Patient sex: F
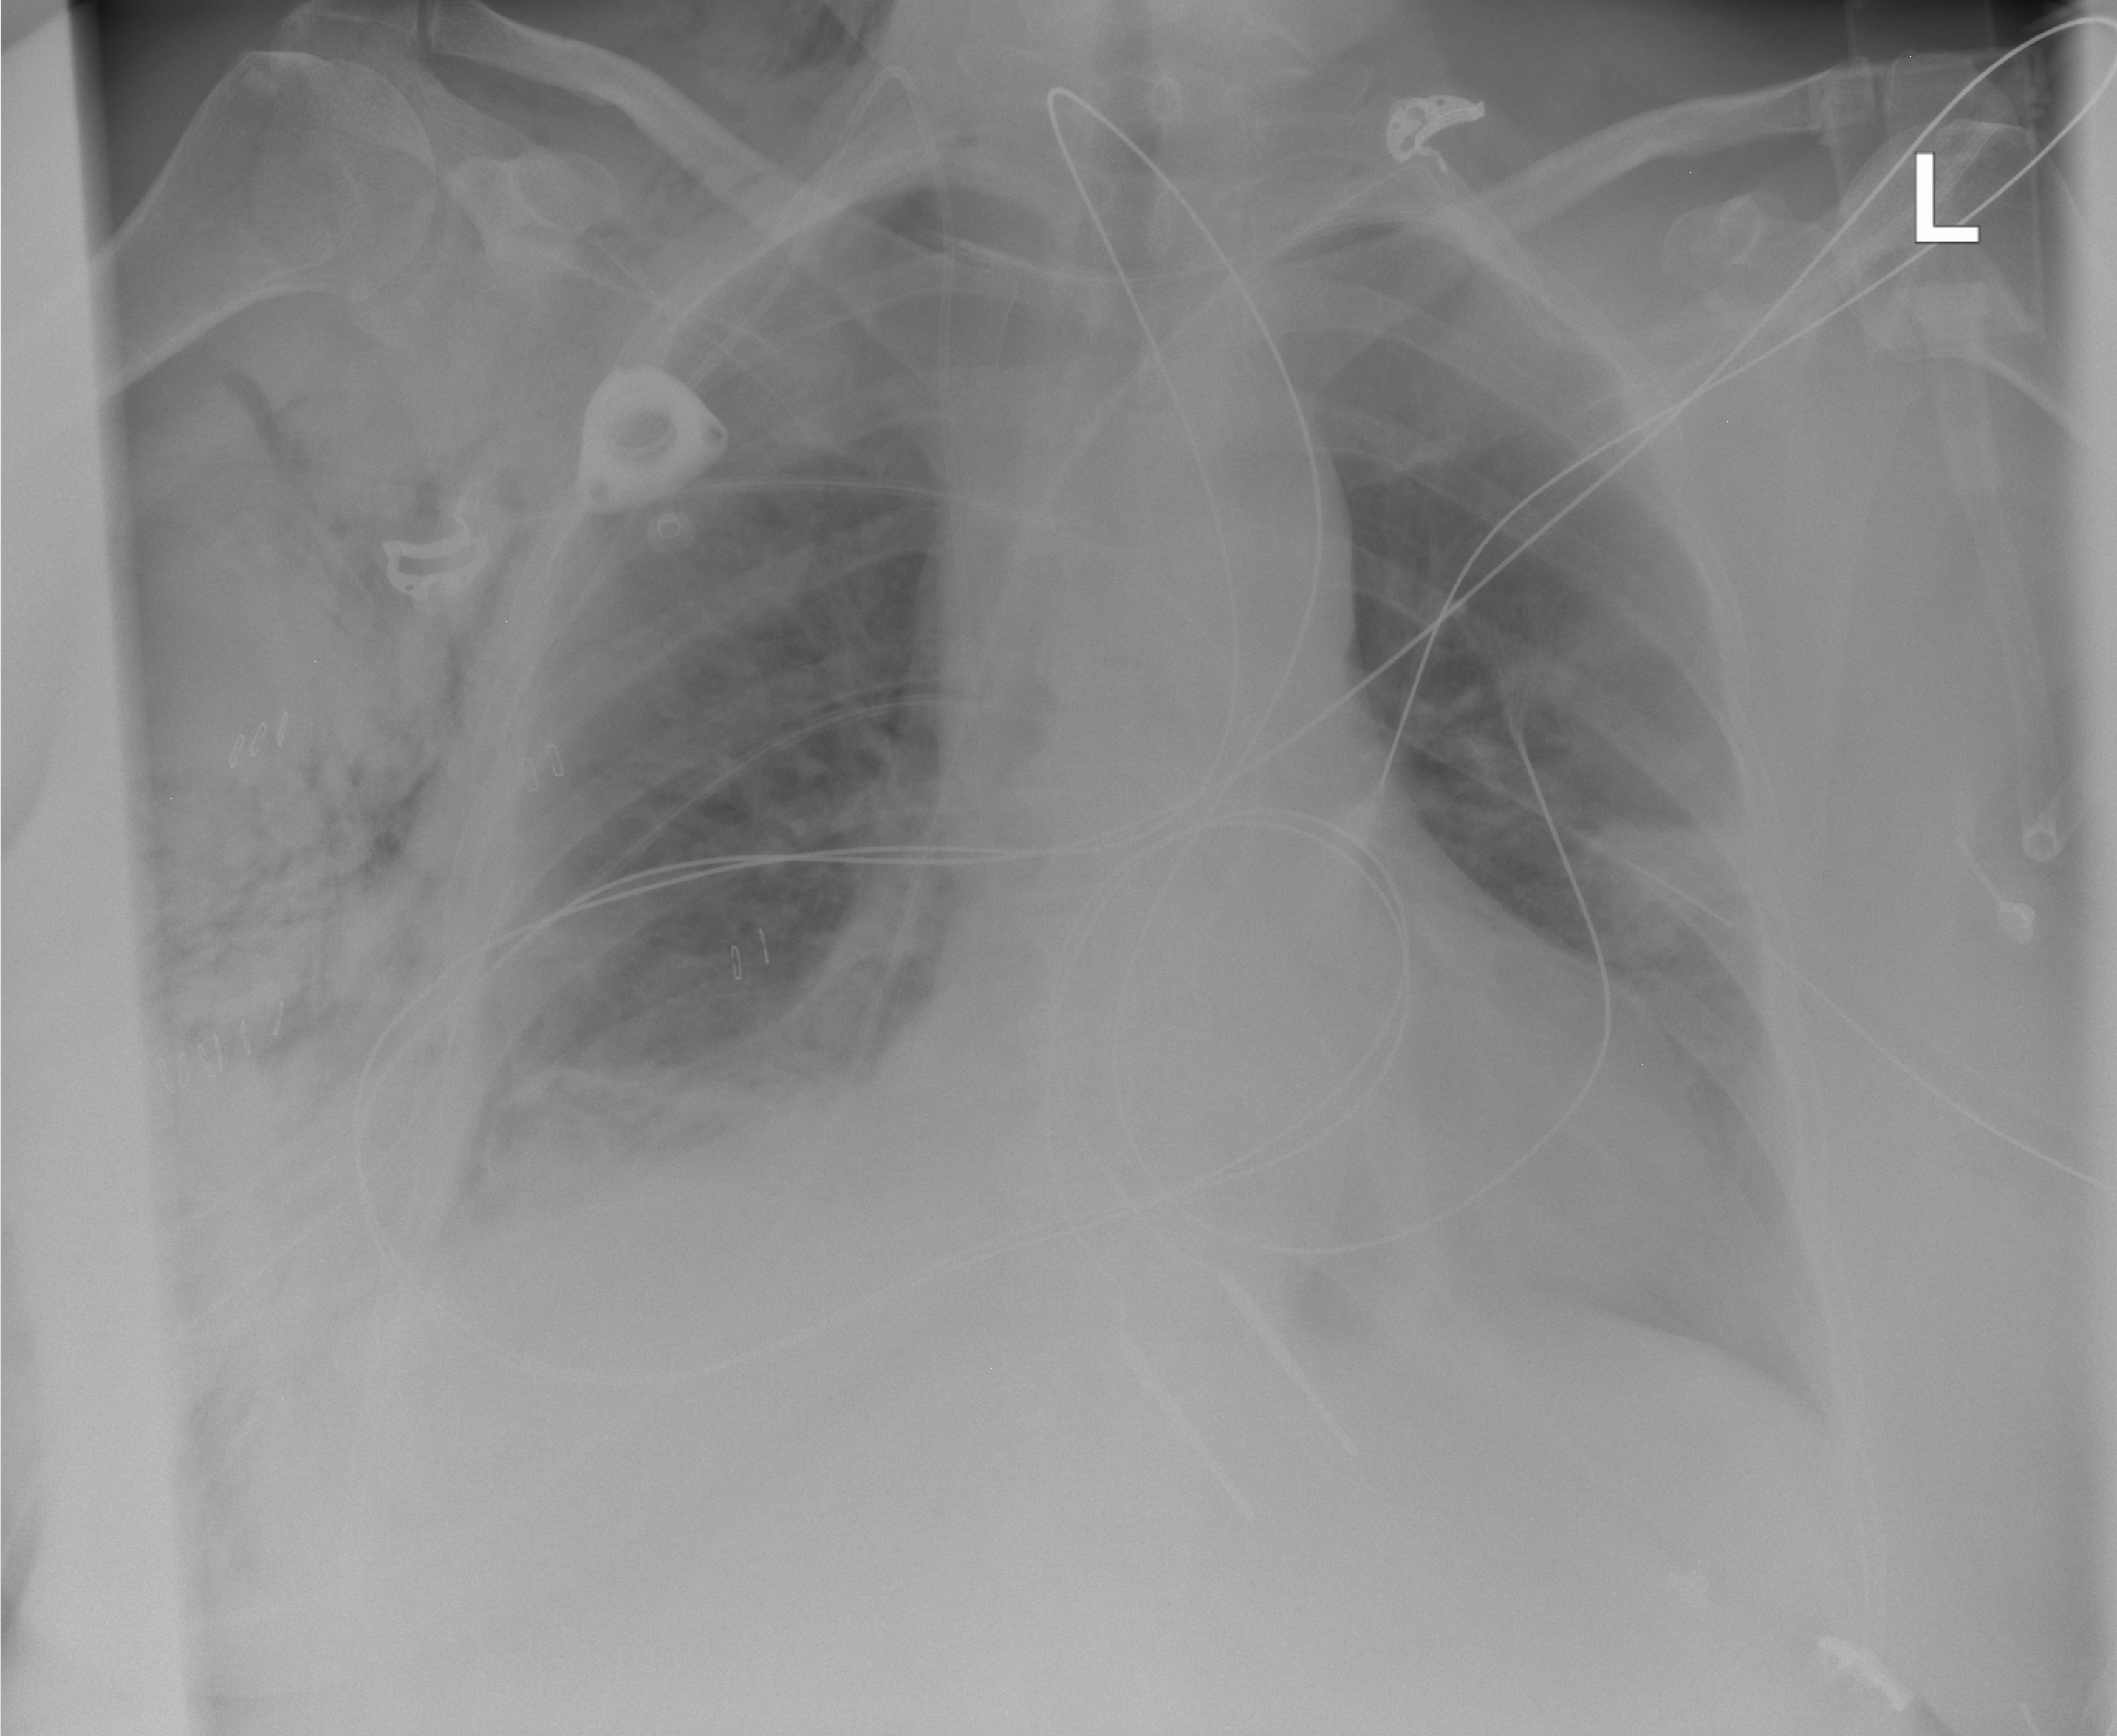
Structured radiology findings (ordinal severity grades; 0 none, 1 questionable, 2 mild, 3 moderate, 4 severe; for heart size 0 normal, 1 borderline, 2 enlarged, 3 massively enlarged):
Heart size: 0
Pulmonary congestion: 0
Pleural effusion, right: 2
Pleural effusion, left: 1
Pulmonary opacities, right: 0
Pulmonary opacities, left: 0
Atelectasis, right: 2
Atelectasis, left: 2